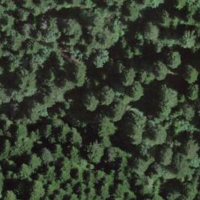
EUNIS habitat code: 43
Species observed at this site:
Cardamine heptaphylla